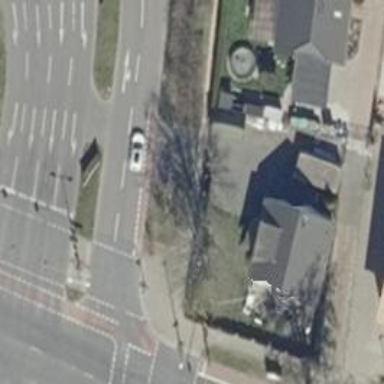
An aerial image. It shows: Compacted footway.